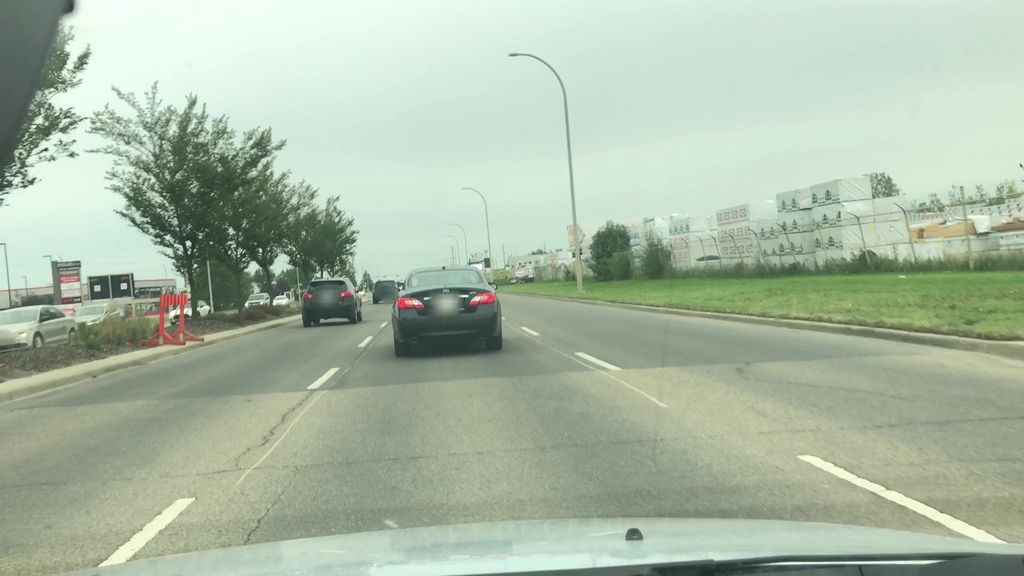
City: edmonton